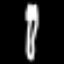
Label: fork